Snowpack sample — Loveland Pass, Silver Plume, Colorado, USA (2/11/26, 12:00 PM MST)
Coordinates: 39.663, -105.886
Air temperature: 35 °F
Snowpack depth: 82 cm
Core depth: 40 cm
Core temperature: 23 °F
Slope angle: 13°, slope face: 12°
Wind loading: high
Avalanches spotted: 1
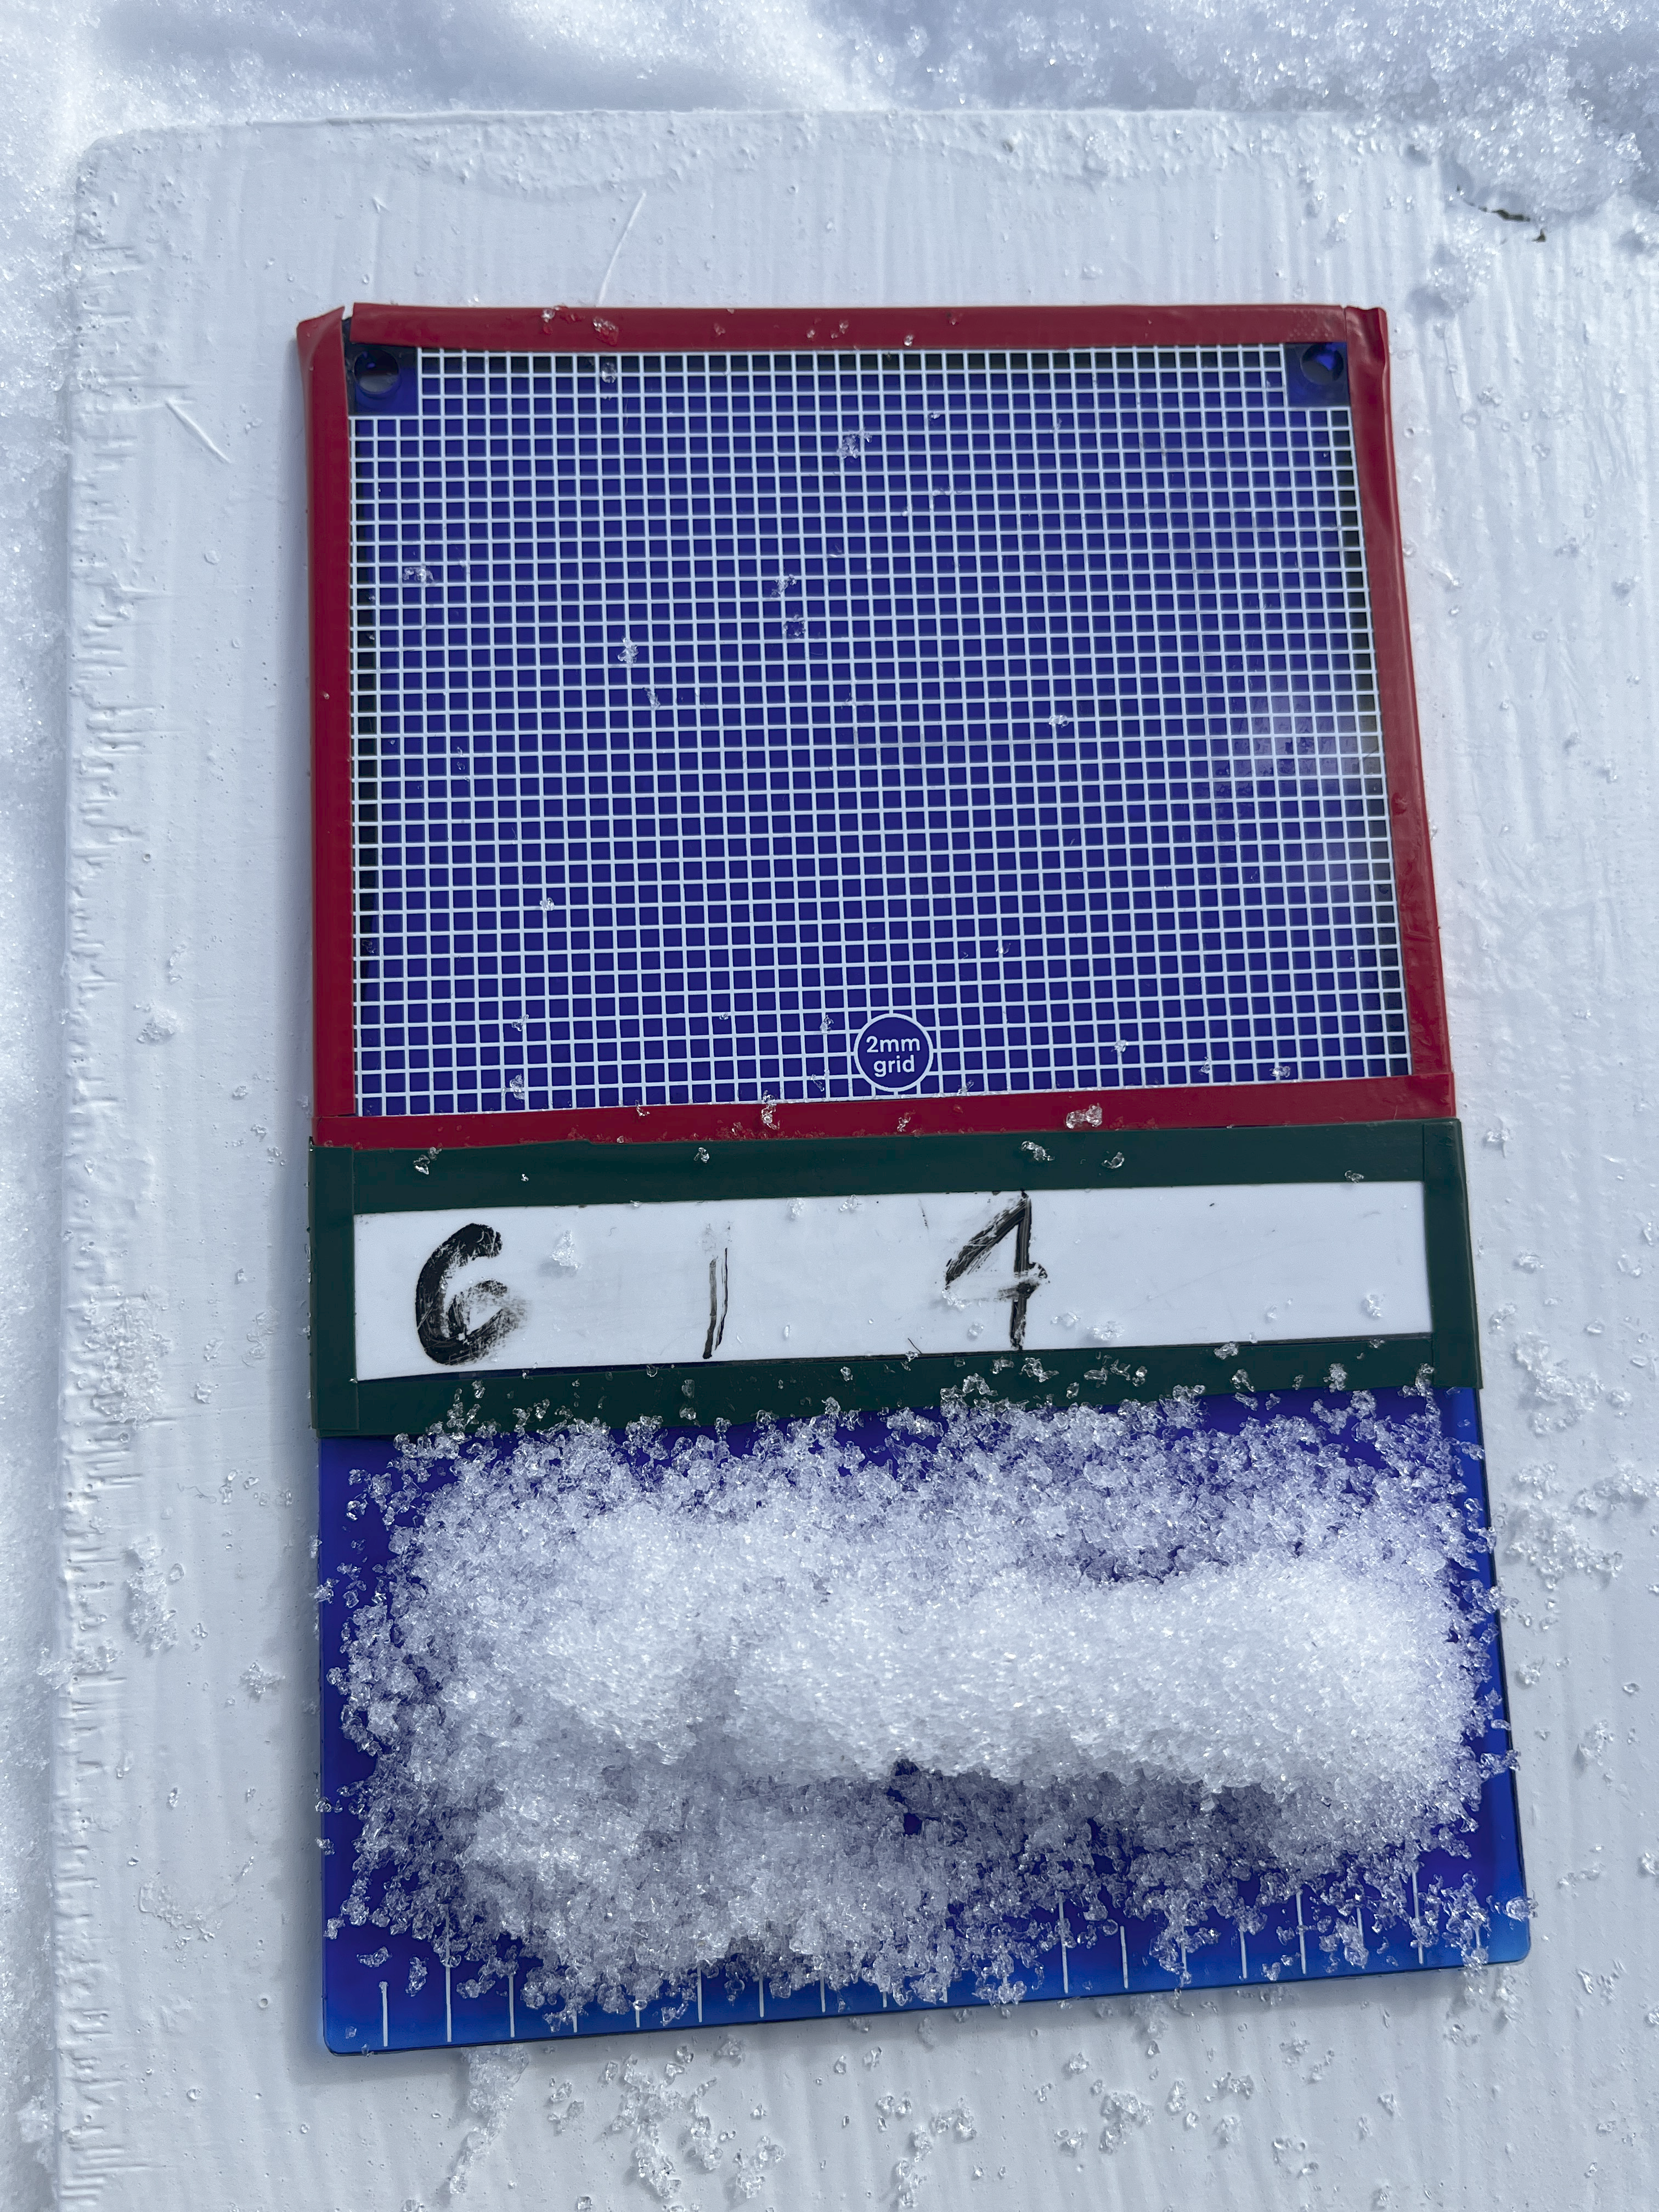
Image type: crystal_card
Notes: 1 small avalanche spotted on the north side of the bowl, lots of wind loading